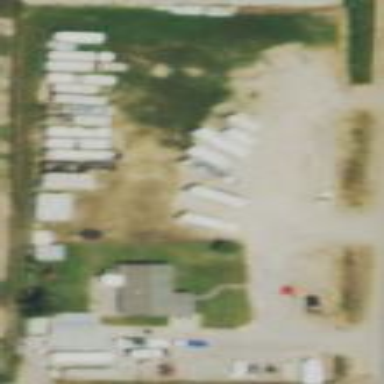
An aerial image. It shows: Shop housed in caravan.